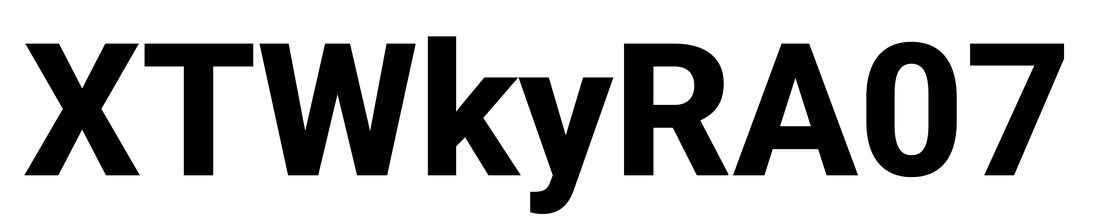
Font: Roboto_ExtraBold